Question: I have an object Called '$scope.filter' that looks like this:

How do I get the name of the nested object i.e key in this case? preferably using the directive without involving controller but would do if not possible without it.
'''
<ul>
<span ng-repeat="x in filter">
<span ng-repeat="(key,val) in x">
<span ng-if="x[key]">/*get values of checked checkboxes here HOW ?*/ </span>
</span>
</span>
</ul>
'''
Here is where I am creating checkboxes:
'''
<ul ng-repeat="(key,value) in filtered=(properties | filter: filterByCategory | groupBy: 'name') ">
<li>Group name: <strong>{{ key }}</strong></li>
<div ng-repeat="prop in value">
<label>
<input type="checkbox" ng-model="filter[key][$index]">
<span>{{prop.Property}}</span>
</label>
</div>
</ul>
'''
Controller code:
'''
.controller('dataController', function($scope, $filter)
{
$scope.properties = [
{name: 'Weight', Property: 'quintal', value:'50'},
{ name: 'Quantity', Property: 'Litre' , value:'40'},
{ name: 'Quantity', Property: 'ml' , value:'10'},
{ name: 'Height', Property: 'metres' , value:'10' },
{ name: 'Height', Property: 'cm' , value:'20'},
{name: 'Height', Property: 'inches' , value:'30'},
{ name: 'Size', Property: 'Fat' , value:'28' },
{ name: 'Size',Property: 'Slim', value:'48' },
{ name: 'Feature', Property: 'Sharp' , value:'9'},
{ name: 'Feature', Property: 'Bland', value:'2' },
{name: 'Weight', Property: 'KG', value:'10'},
{ name: 'Weight', Property: 'grams', value:'20' },
{ name: 'Weight', Property: 'ton' , value:'30'}
];
$scope.filter = {};
$scope.filterByCategory = function (prop) {
// console.log($scope.filter);
angular.forEach($scope.filter, function(item){
for(key in item)
{
if(item[key])
return;
else
console.log("show");
$scope.filter={};
}
});
return $scope.filter[prop.name] || noFilter($scope.filter) ;
};
'''
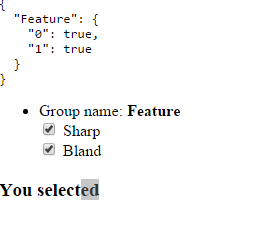
Answer: I modified your structure a bit since your format is some what complicated to work with when it comes to binding:
'''
$scope.filter = [
{
id: 1,
groupName: 'Feature',
options: [
{id: 1, selected: false },
{id: 2, selected: false }
],
},
{
id: 2,
groupName: 'Weight',
options: [
{id: 4, selected: false },
{id: 5, selected: false }
],
},
];
'''
Then you could use a function in the template to get the name of each option like this:
'''
$scope.getName = function(group, option) {
var options = [];
for (var i = 0; i < $scope.properties.length; i++){
if ($scope.properties[i].name === group.groupName){
options.push($scope.properties[i].Property);
}
};
return options[group.options.indexOf(option)];
};
'''
If you want to get all selected options from a nested list you could use a custom filter which will return the required data flattened in one list. There you could include any custom logic required to produce desired result.
Code would be like this example:
'''
app.filter('groupFilter', function() {
return function(filterList, properties) {
var selectedOptions = [];
// Iterate all groups
for (var i = 0; i < filterList.length; i++){
var group = filterList[i];
// Get names for properties
var optionNames = [];
for (var k = 0; k < properties.length; k++){
if (properties[k].name === group.groupName){
optionNames.push(properties[k].Property);
}
};
// Find all selected options in group
for (var j = 0; j < group.options.length; j++){
var option = group.options[j];
if (option.selected){
selectedOptions.push(group.groupName + ' - ' + optionNames[j]);
}
}
}
return selectedOptions;
}
});
'''
And the coresponding html:
'''
<li ng-repeat="option in filter | groupFilter:properties">{{option}}</li>
'''
'''
var app = angular.module('app', []);
app.filter('groupFilter', function() {
return function(filterList, properties) {
var selectedOptions = [];
// Iterate all groups
for (var i = 0; i < filterList.length; i++){
var group = filterList[i];
// Get names for properties
var optionNames = [];
for (var k = 0; k < properties.length; k++){
if (properties[k].name === group.groupName){
optionNames.push(properties[k].Property);
}
};
// Find all selected options in group
for (var j = 0; j < group.options.length; j++){
var option = group.options[j];
if (option.selected){
selectedOptions.push(group.groupName + ' - ' + optionNames[j]);
}
}
}
return selectedOptions;
}
});
app.controller('ctrl',function($scope) {
$scope.filter = [
{
id: 1,
groupName: 'Feature',
options: [
{id: 1, selected: false },
{id: 2, selected: false }
],
},
{
id: 2,
groupName: 'Weight',
options: [
{id: 4, selected: false },
{id: 5, selected: false }
],
},
];
$scope.getName = function(group, option) {
var options = [];
for (var i = 0; i < $scope.properties.length; i++){
if ($scope.properties[i].name === group.groupName){
options.push($scope.properties[i].Property);
}
};
return options[group.options.indexOf(option)];
};
$scope.properties = [
{ name: 'Weight', Property: 'quintal', value:'50'},
{ name: 'Quantity', Property: 'Litre' , value:'40'},
{ name: 'Quantity', Property: 'ml' , value:'10'},
{ name: 'Height', Property: 'metres' , value:'10' },
{ name: 'Height', Property: 'cm' , value:'20'},
{ name: 'Height', Property: 'inches' , value:'30'},
{ name: 'Size', Property: 'Fat' , value:'28' },
{ name: 'Size',Property: 'Slim', value:'48' },
{ name: 'Feature', Property: 'Sharp' , value:'9'},
{ name: 'Feature', Property: 'Bland', value:'2' },
{ name: 'Weight', Property: 'KG', value:'10'},
{ name: 'Weight', Property: 'grams', value:'20' },
{ name: 'Weight', Property: 'ton' , value:'30'}
];
});
'''
'''
<script src="https://ajax.googleapis.com/ajax/libs/angularjs/1.2.23/angular.min.js"></script>
<div ng-app="app" ng-controller="ctrl">
Filter:
<ul>
<li ng-repeat="grp in filter track by grp.id">
{{grp.groupName}}
<ul>
<li ng-repeat="option in grp.options track by option.id">
<label for="check{{option.id}}">
<input type="checkbox" ng-model="option.selected" id=check{{option.id}}>
{{getName(grp, option)}}
</label>
</li>
</ul>
Selected:
<span ng-repeat="selectedOption in grp.options | filter:{selected:true} track by selectedOption.id">
{{getName(grp, selectedOption)}}
</span>
<li>
</ul>
<label>
Selected:
<ul>
<li ng-repeat="option in filter | groupFilter:properties">{{option}}</li>
</ul>
</label>
</div>
'''